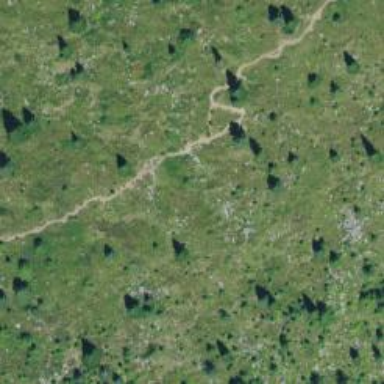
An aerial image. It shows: Path.